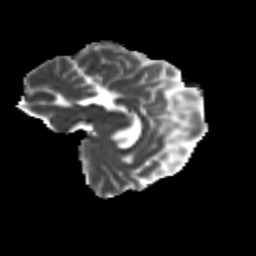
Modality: MD
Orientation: sagittal
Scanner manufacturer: siemens
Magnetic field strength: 3 T
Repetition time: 9.2 s
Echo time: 0.084 s